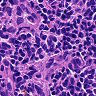
Metastatic tissue present: no